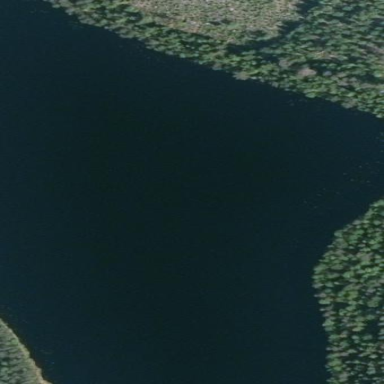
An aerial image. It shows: Beautiful lake surrounded by nature.